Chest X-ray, PA view. Patient: 31 years old, sex F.
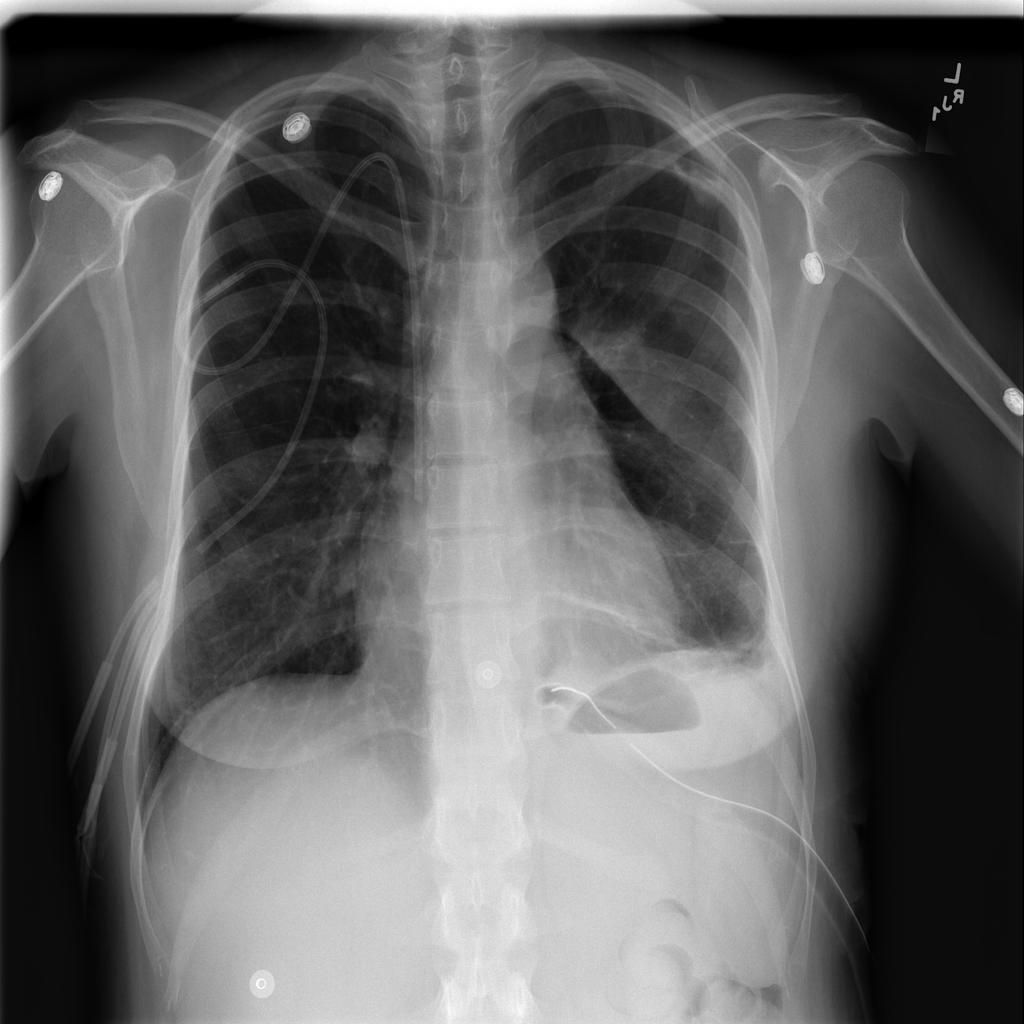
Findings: No Finding